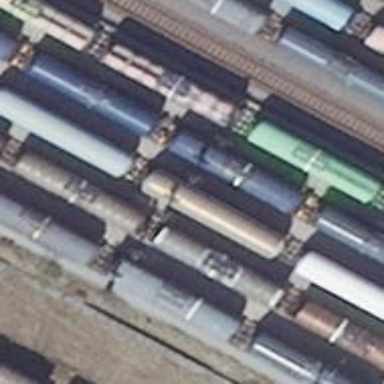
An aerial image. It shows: Railway signal.